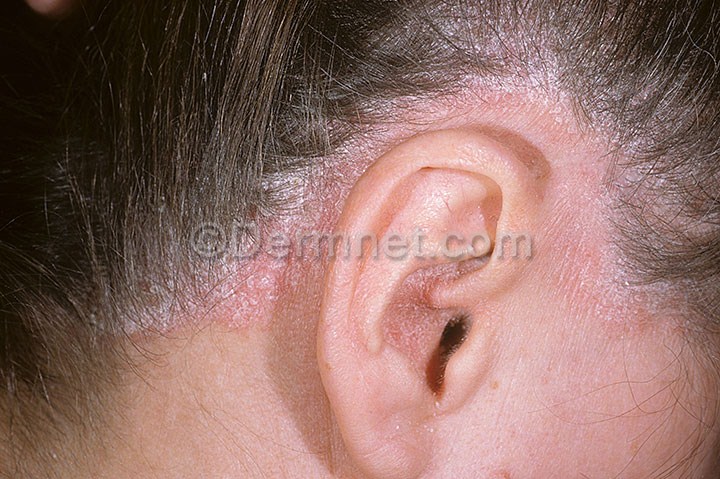
Disease: Psoriasis pictures Lichen Planus and related diseases